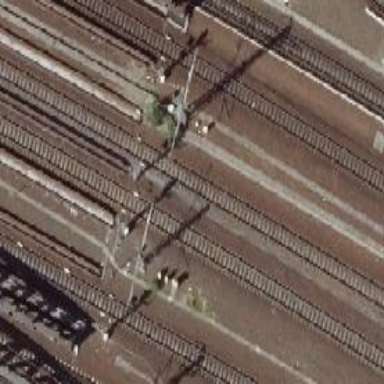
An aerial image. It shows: Railway with electrified contact lines.